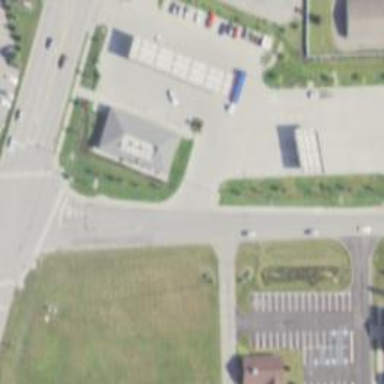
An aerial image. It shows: Convenience shop.